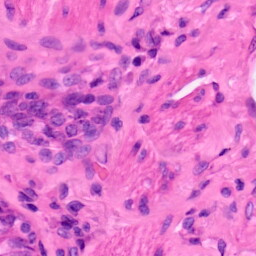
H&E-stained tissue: Lung